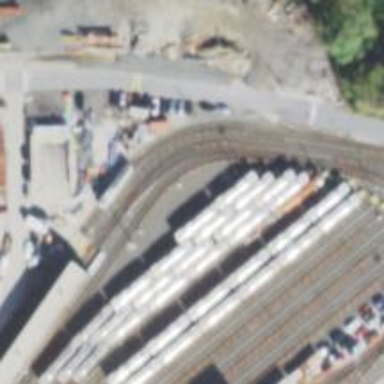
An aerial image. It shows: Tram railway yard with electrified contact lines.